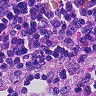
Metastatic tissue present: no